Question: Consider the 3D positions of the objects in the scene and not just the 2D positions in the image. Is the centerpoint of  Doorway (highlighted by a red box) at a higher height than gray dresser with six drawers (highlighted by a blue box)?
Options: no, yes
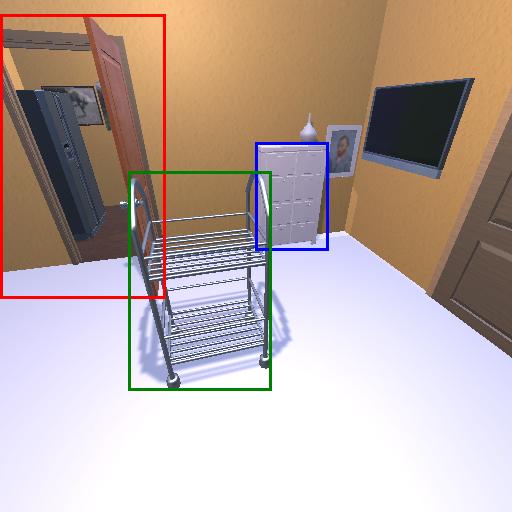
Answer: no